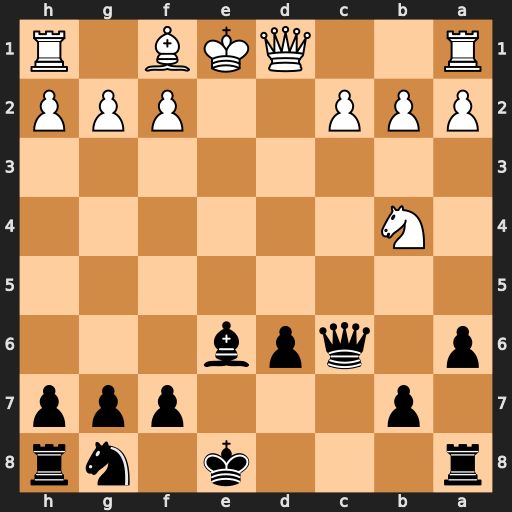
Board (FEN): r3k1nr/1p3ppp/p1qpb3/8/1N6/8/PPP2PPP/R2QKB1R
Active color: b
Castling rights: KQkq
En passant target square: -
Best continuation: Qe4+ Qe2 Qxb4+